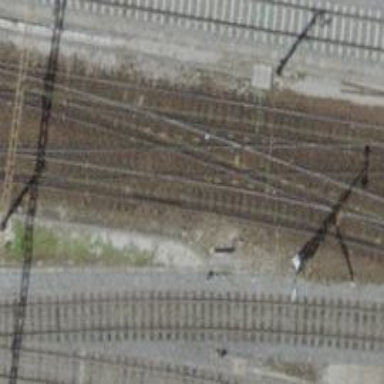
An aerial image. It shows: Railway crossing.